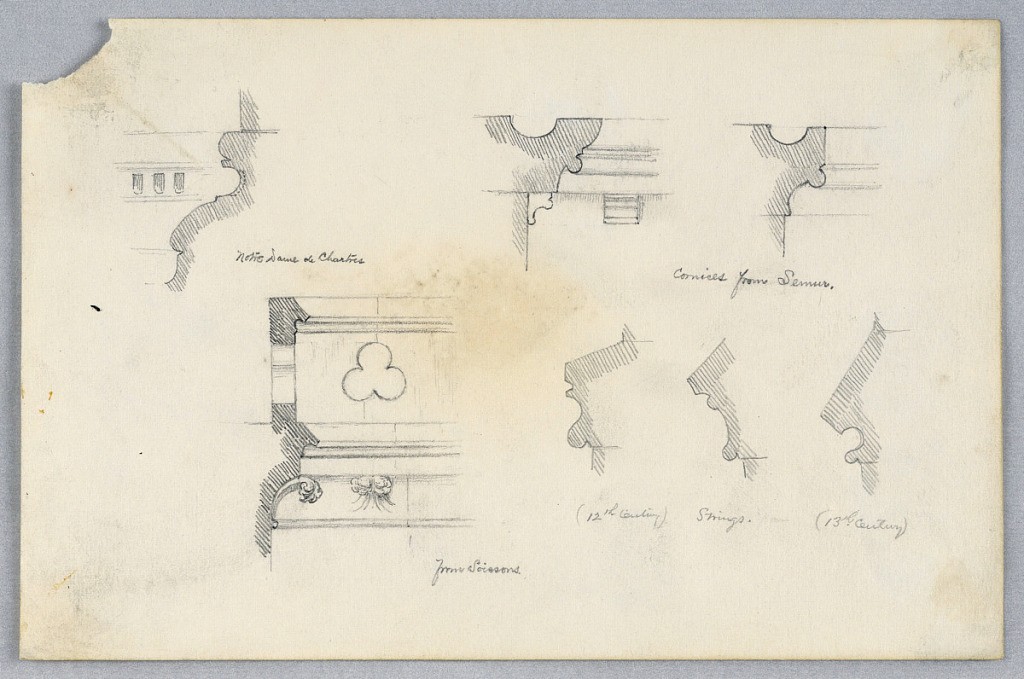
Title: Details of Church, Stonework
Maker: Arnold William Brunner, American, 1857–1925
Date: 1879–80
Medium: Graphite on paper
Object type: Drawing
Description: Cornices from Notre Dame de Chartres, Semur and Soissons.